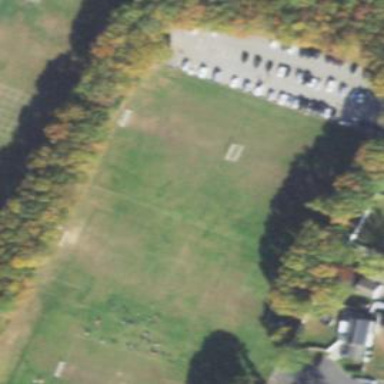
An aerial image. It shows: Pitch for leisure activities.